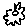
Label: flower